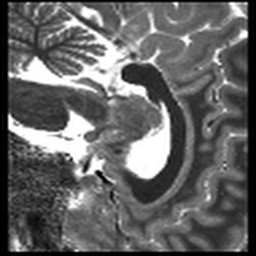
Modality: T1map
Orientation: sagittal
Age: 21
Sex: female